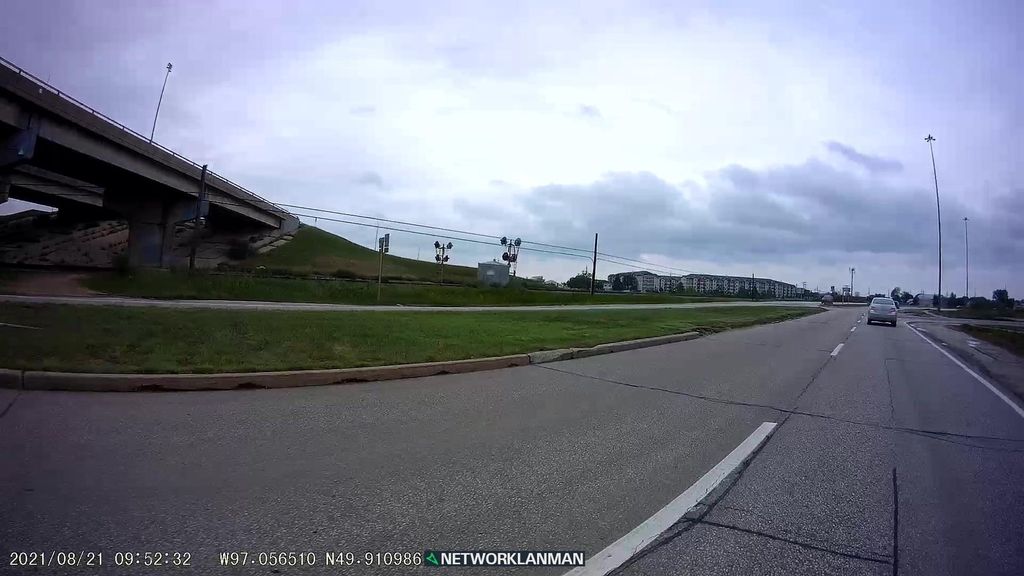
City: winnipeg